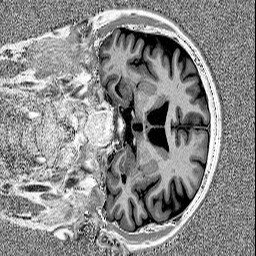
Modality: MP2RAGE
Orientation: coronal
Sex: male